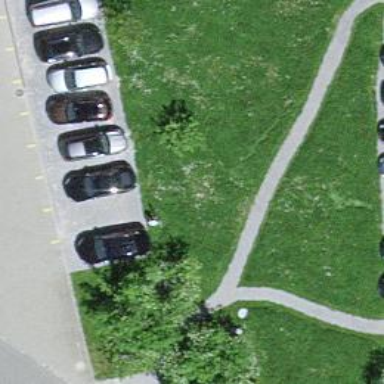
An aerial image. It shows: Charging station.